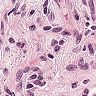
Metastatic tissue present: no